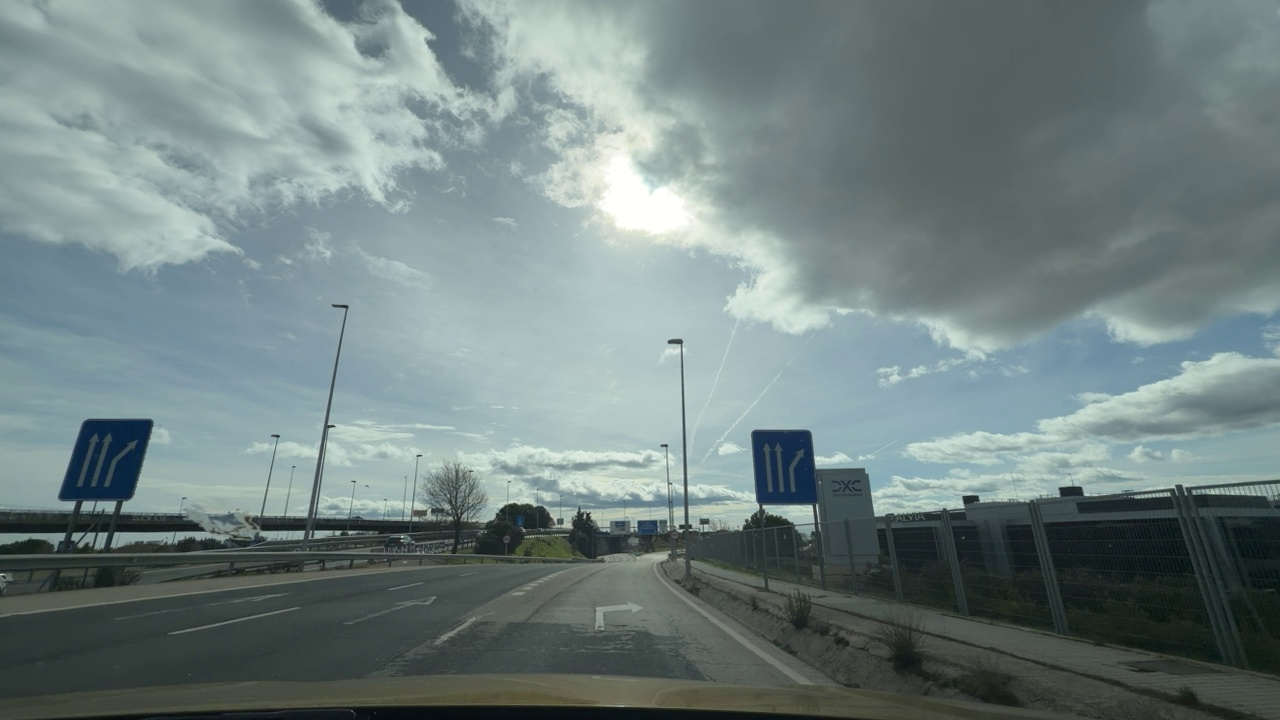
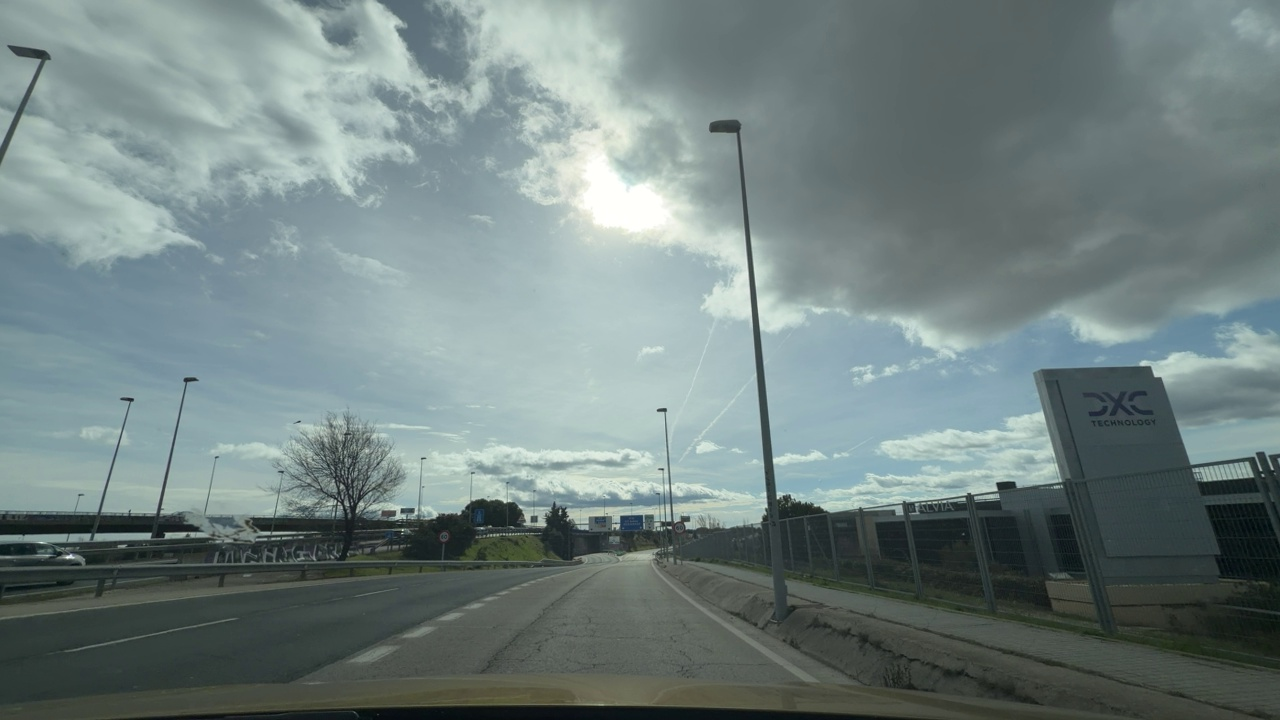
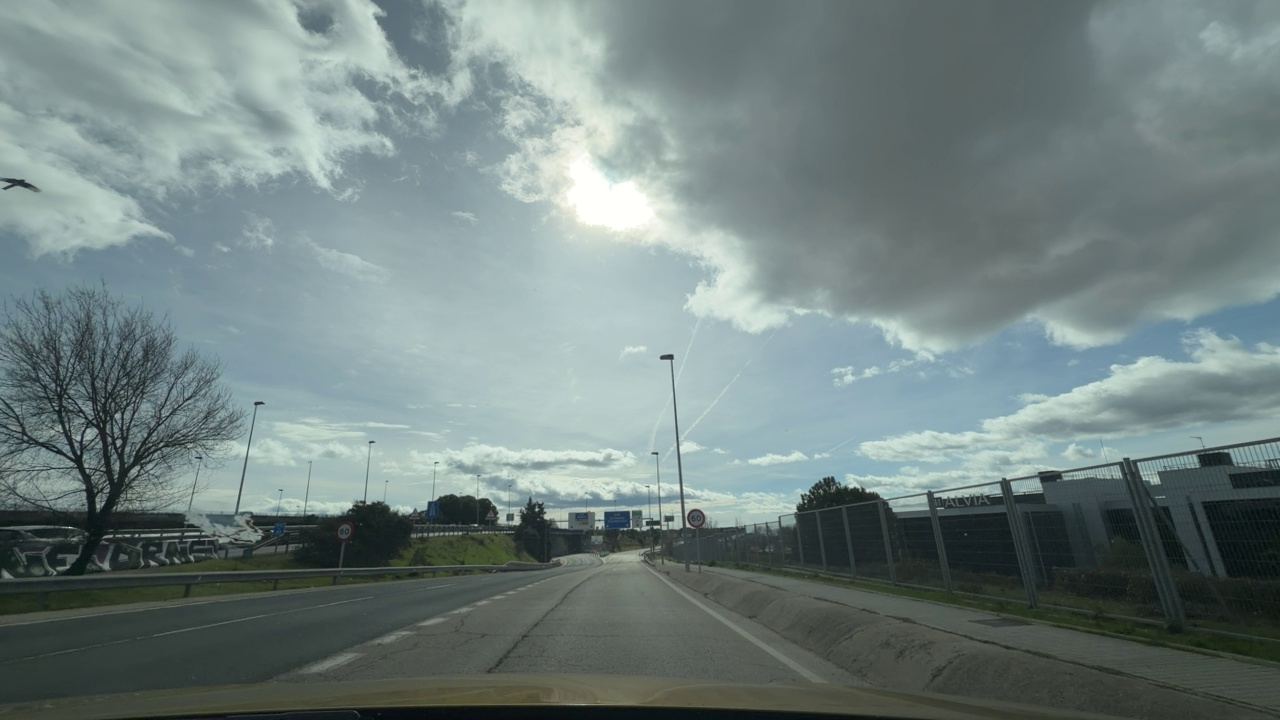
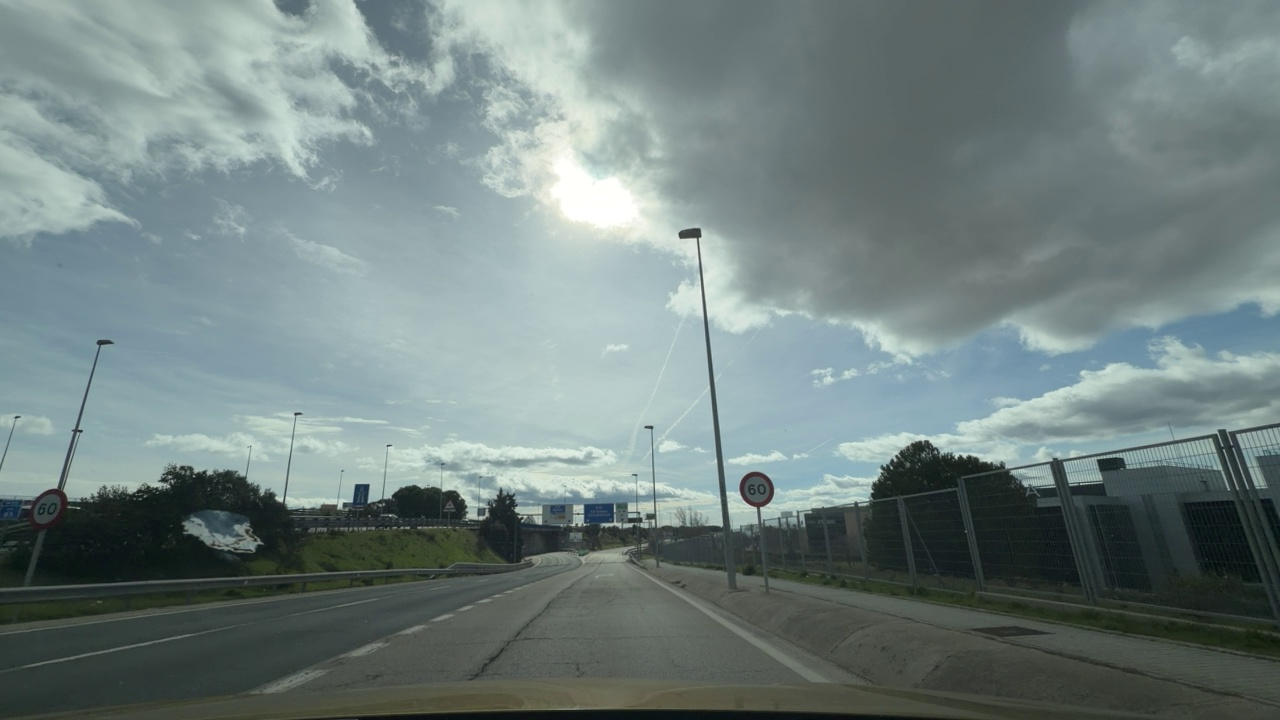
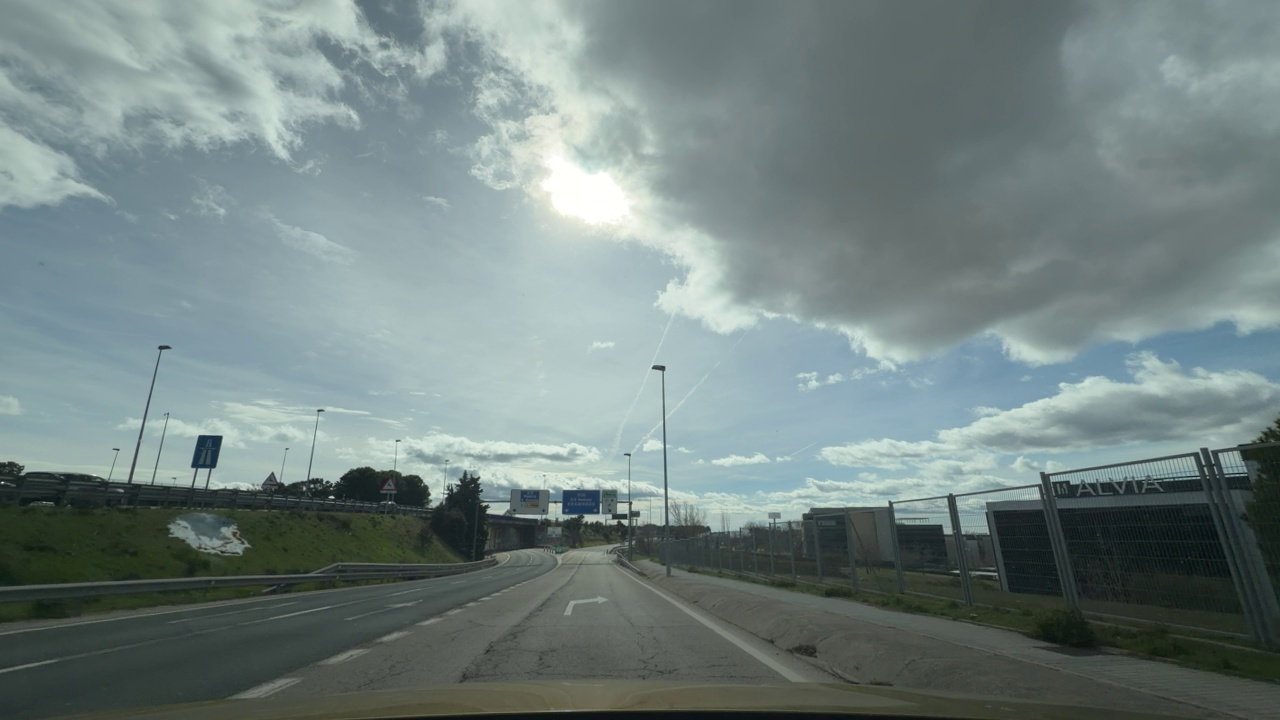
Situation: empty
Question: Do the outer lane markings of an adjacent lane converge into the ego lane?
Answer: No
Reasoning: Outer lane marking suggestes that the lane where ego is driving is separating from the main road, and goign to an exit of the highway

Situation: empty
Question: Is there an intersection ahead in the ego direction of travel?
Answer: No
Reasoning: There are no intersections ahead of the direction of travel

Situation: empty
Question: Do lane markings remain continuous through the intersection in the ego lane?
Answer: Yes
Reasoning: Lane marking remain continous through the road, as there is no intersection ahead of the ego lane

Situation: empty
Question: Is there a visible gap or discontinuity in the ego lane markings?
Answer: No
Reasoning: There are no gap or discontinuities in the ego lane marking